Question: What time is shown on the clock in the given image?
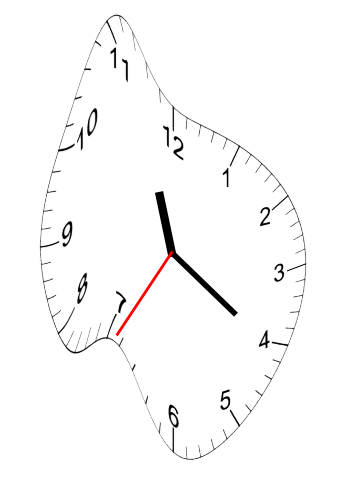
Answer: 11:20:35